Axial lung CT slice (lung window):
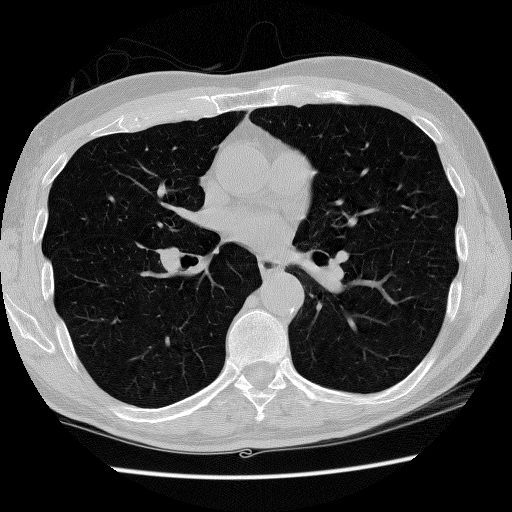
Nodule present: no